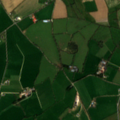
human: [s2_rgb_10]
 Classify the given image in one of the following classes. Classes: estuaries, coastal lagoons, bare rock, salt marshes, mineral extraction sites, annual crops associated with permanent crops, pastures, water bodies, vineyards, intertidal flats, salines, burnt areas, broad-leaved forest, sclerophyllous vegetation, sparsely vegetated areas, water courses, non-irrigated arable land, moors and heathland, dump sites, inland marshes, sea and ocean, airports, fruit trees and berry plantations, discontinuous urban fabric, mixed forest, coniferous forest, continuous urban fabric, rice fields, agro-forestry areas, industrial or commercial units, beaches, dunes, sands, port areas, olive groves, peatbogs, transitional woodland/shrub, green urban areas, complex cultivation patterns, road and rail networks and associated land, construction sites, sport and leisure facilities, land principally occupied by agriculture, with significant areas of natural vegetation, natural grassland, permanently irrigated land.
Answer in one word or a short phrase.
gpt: non-irrigated arable land, pastures